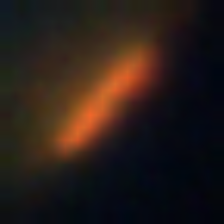
Taxon: Pennate
Group: Diatoms